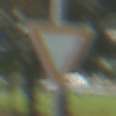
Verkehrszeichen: VorfahrtGewaehren
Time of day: MorningAfternoon
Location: Outdoor (Suburban)
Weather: PartlyCloudy
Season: NotSpecified
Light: Natural